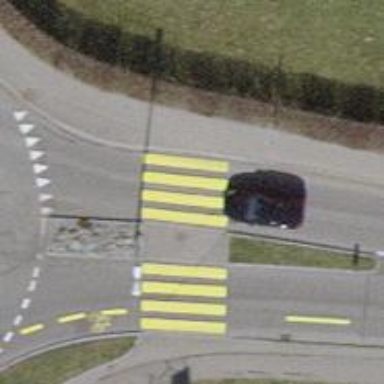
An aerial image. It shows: Tertiary road with asphalt surface. It has separate cycle lane on the left side and sidewalks on both sides.